Field crop: maize
Growth stage: 2
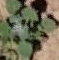
Species: chenopodium